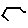
Label: hexagon